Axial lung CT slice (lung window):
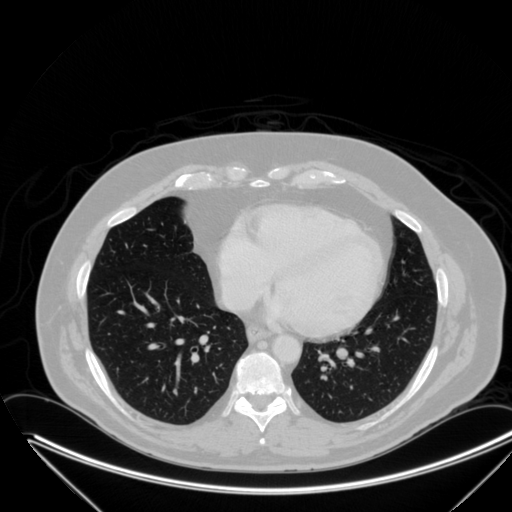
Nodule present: yes
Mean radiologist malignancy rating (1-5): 3.5